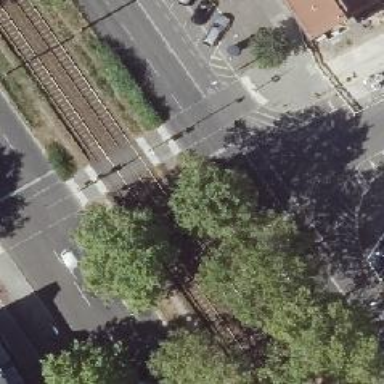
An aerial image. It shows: Footway that serves as traffic island.